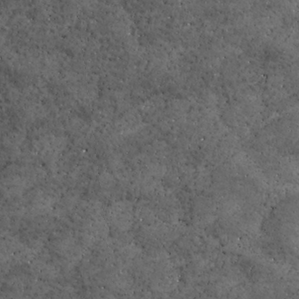
Label: non_frost